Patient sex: F
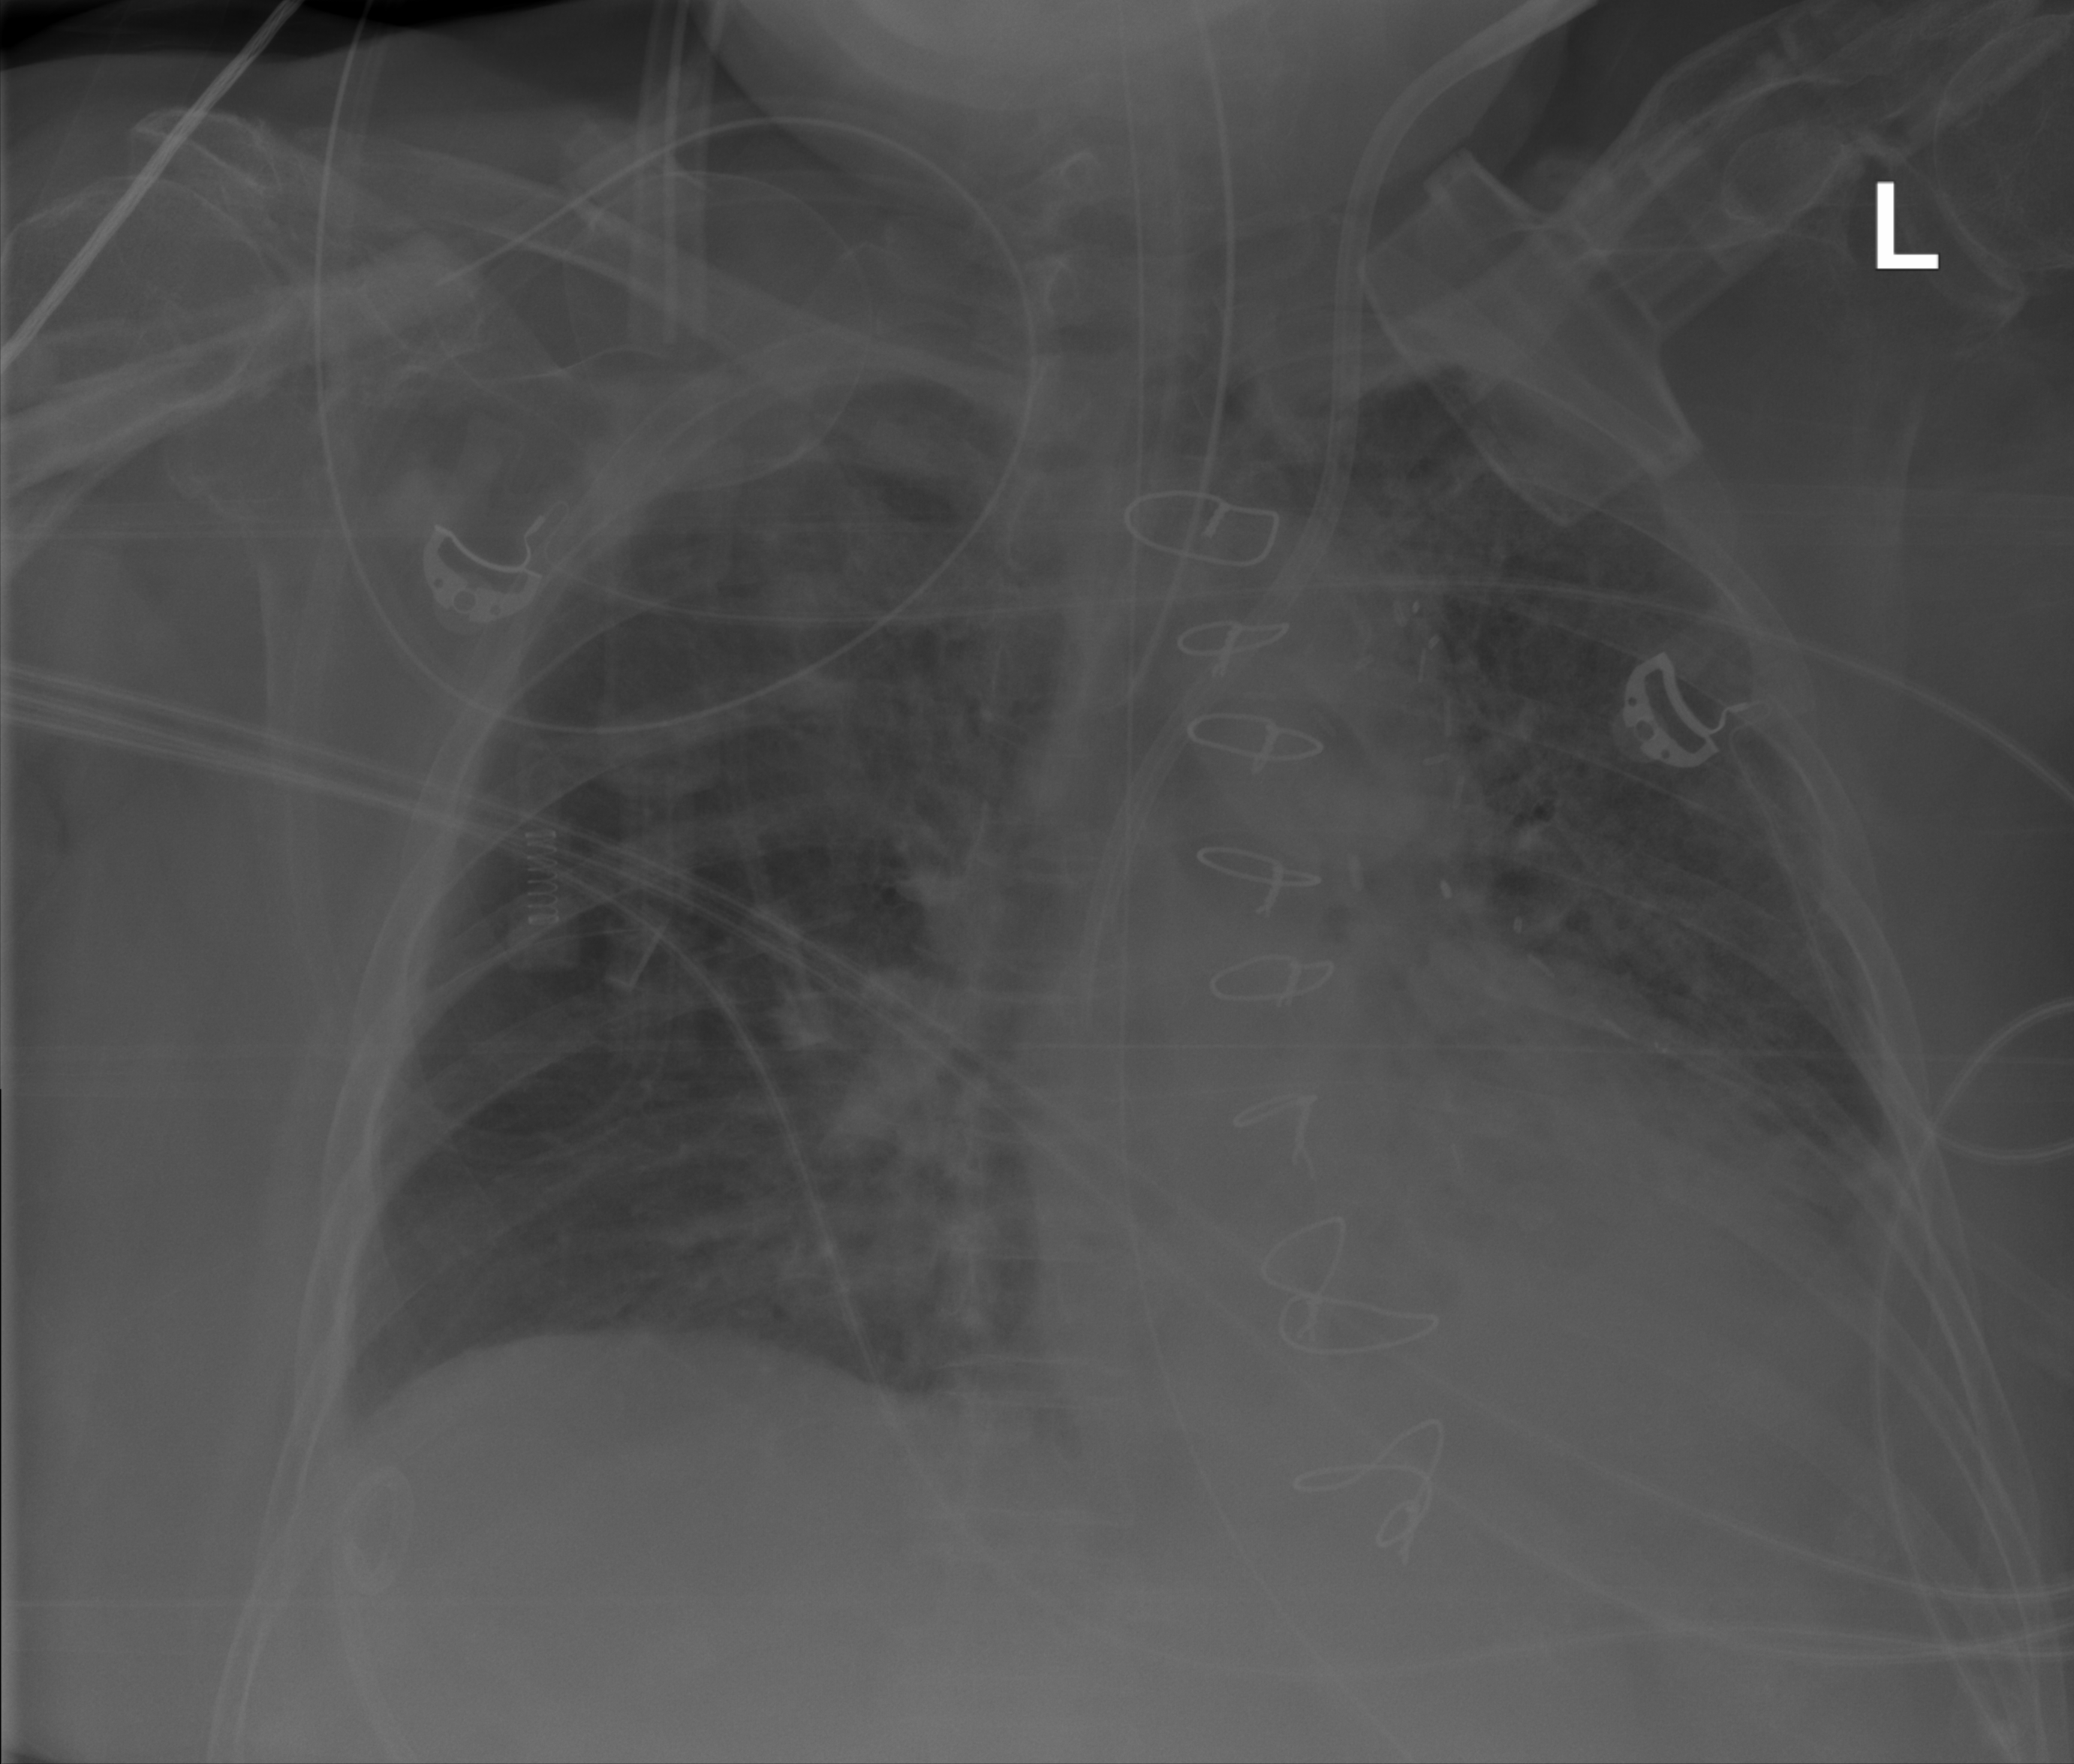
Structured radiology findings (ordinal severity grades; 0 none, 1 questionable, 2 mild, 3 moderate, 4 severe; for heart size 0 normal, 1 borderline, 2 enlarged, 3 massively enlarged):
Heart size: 2
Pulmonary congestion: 2
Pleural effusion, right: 0
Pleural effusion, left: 2
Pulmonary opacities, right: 2
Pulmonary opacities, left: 2
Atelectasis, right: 0
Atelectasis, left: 2